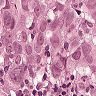
Metastatic tissue present: yes